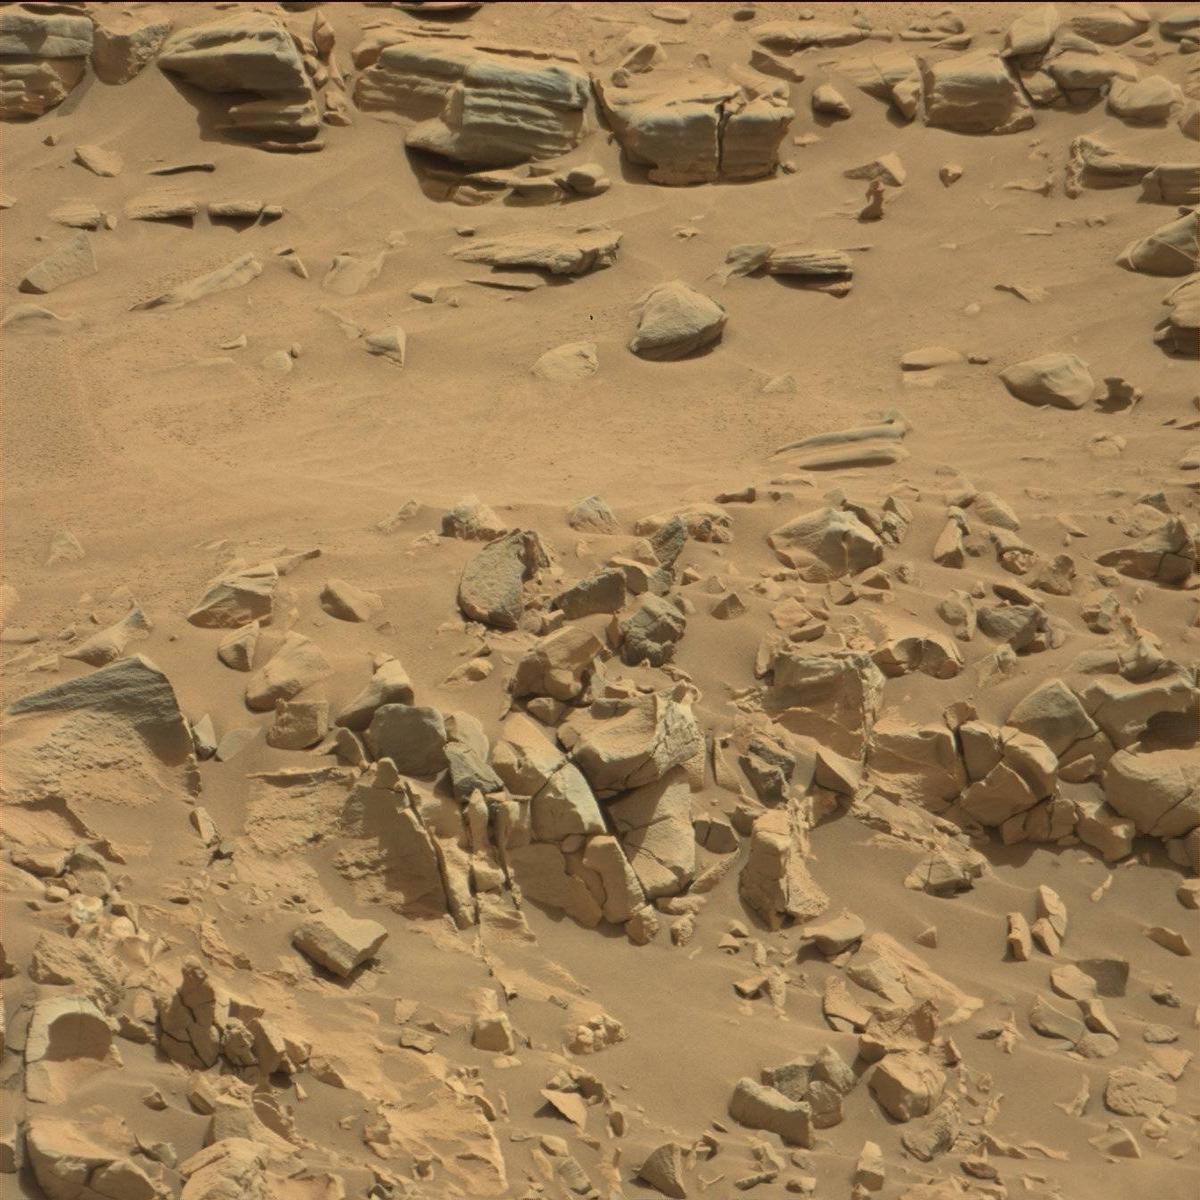
Terrain classes present: Bedrock, Sand / Soil